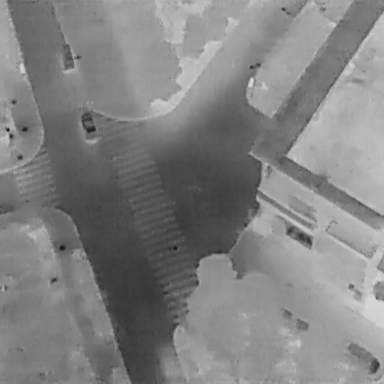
There are two Cars in the infrared image.